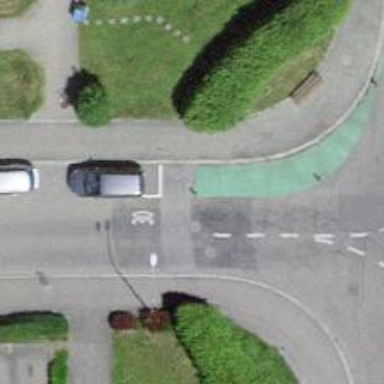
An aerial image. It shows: Black bollard acting as barrier.